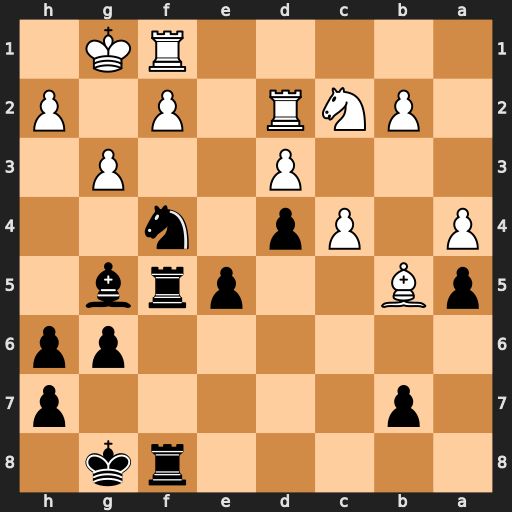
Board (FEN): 5rk1/1p5p/6pp/pB2prb1/P1Pp1n2/3P2P1/1PNR1P1P/5RK1
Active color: b
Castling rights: -
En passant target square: -
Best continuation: Nh3+ Kg2 Bxd2